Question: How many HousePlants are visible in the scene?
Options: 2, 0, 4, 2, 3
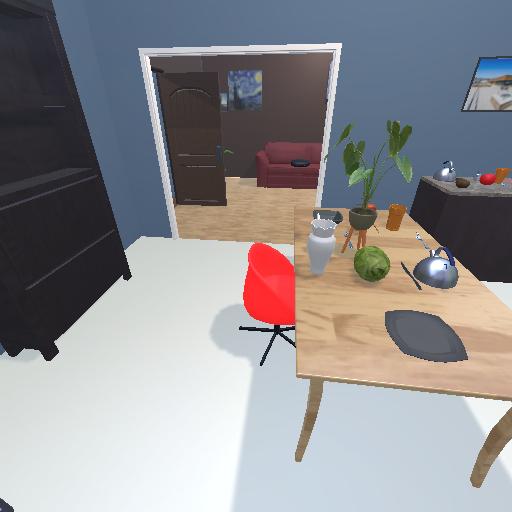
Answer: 2